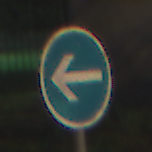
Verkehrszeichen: VorgeschriebeneFahrtrichtungHierLinks
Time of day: Night
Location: Outdoor (Suburban)
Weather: PartlyCloudy
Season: NotSpecified
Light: Artificial